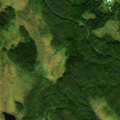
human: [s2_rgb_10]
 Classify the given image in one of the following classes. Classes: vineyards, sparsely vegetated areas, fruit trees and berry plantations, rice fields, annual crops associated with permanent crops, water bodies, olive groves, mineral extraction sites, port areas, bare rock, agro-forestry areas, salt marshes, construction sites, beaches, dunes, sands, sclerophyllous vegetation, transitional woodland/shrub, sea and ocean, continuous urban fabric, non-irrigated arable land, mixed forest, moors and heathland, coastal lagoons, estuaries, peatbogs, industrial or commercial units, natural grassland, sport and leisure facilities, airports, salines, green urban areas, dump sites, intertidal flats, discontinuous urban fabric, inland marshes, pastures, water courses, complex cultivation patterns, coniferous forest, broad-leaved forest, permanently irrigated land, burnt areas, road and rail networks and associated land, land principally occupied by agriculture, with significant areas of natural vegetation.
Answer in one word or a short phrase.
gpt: coniferous forest, mixed forest, transitional woodland/shrub, peatbogs